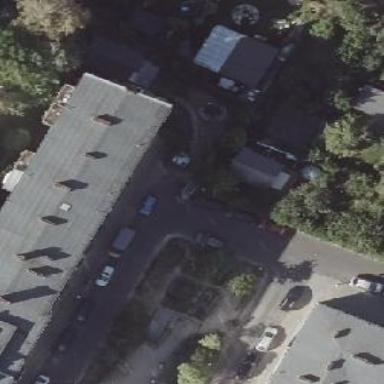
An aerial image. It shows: Plot in the allotments.